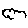
Label: cloud